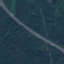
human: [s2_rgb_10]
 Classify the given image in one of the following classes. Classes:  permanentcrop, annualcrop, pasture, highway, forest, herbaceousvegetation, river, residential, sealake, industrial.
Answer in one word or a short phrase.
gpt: Highway